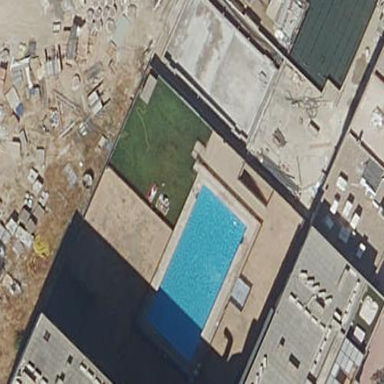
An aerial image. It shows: Swimming pool area designated for leisure and sport.